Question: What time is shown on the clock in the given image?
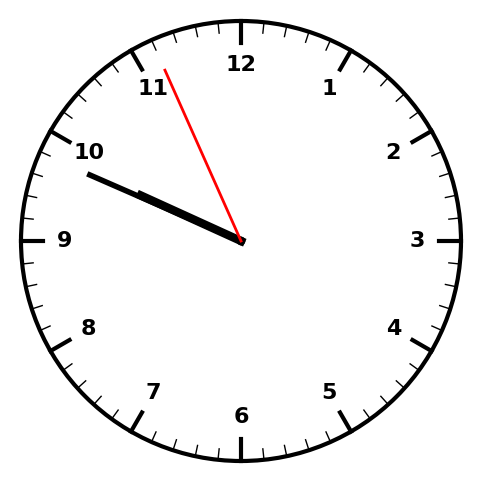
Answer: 09:48:56